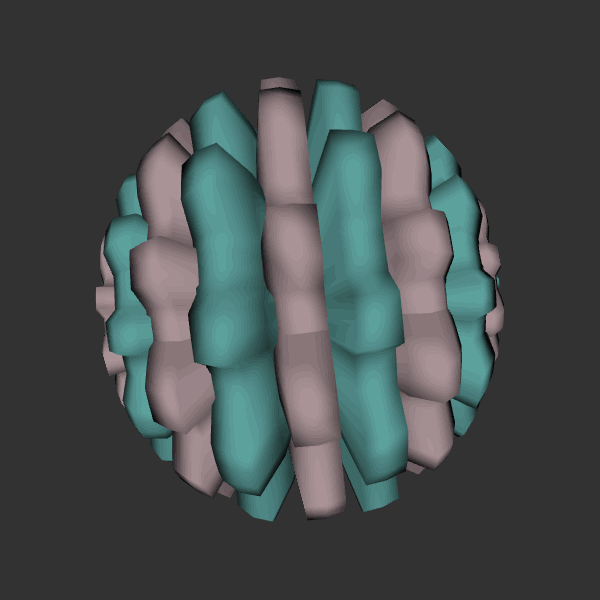
Background: dark